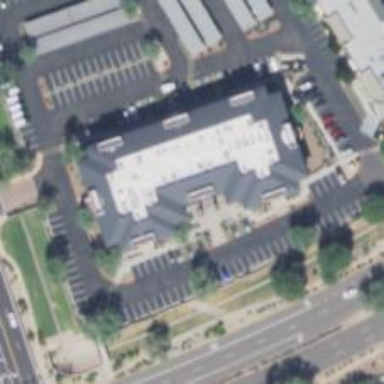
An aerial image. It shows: Hospice providing healthcare services.